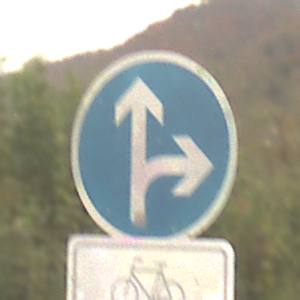
Verkehrszeichen: VorgeschriebeneFahrtrichtungGeradeausOderRechts
Zusatzzeichen unten: EinspurigeFahrzeugeFrei5
Umgebung: Outdoor, Nature
Tageszeit: SunriseSunset
Wetter: PartlyCloudy
Licht: Natural
Jahreszeit: NotSpecified
Kontrast: LowContrast